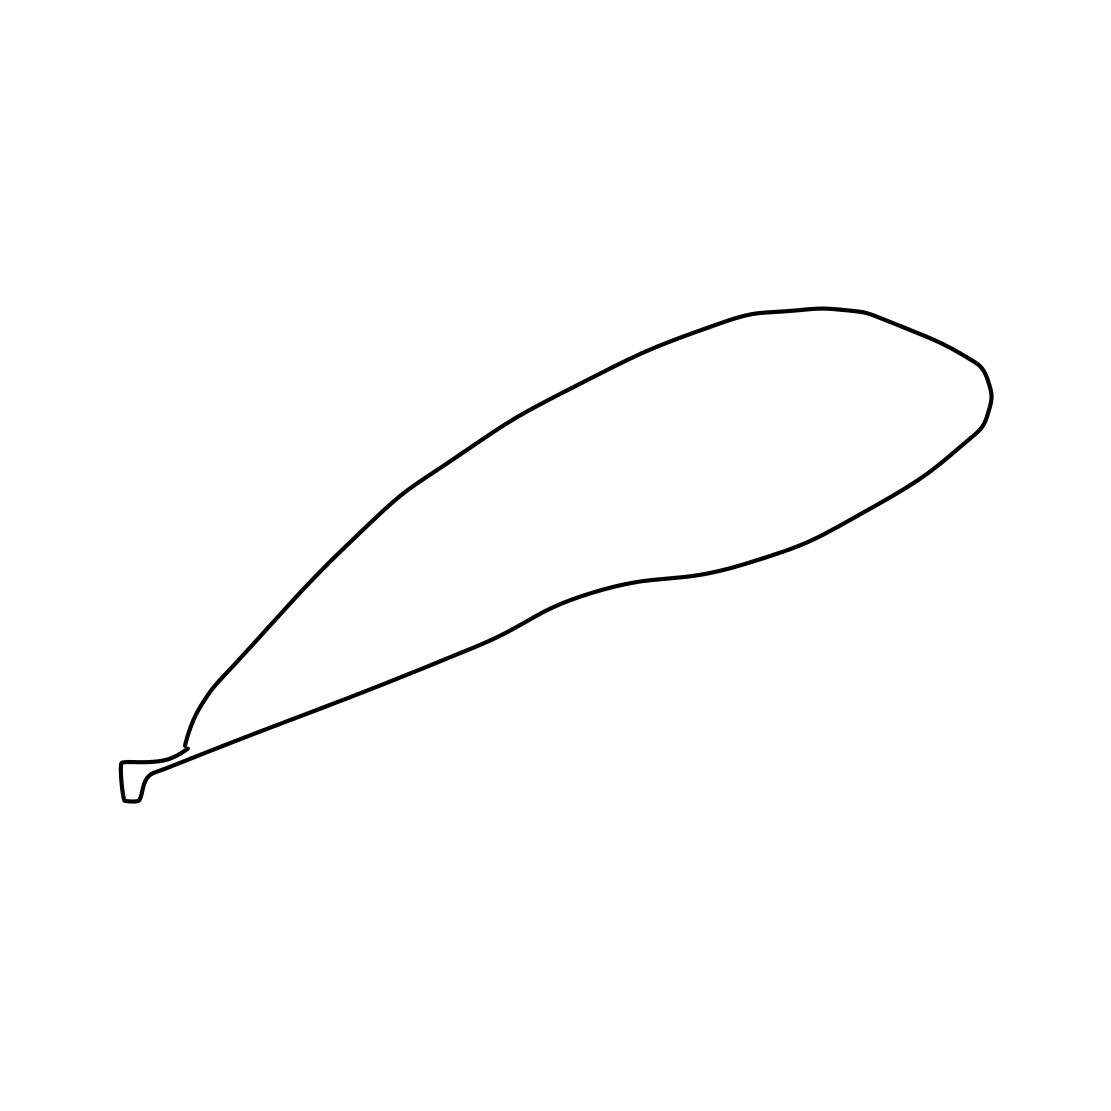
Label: baseball bat